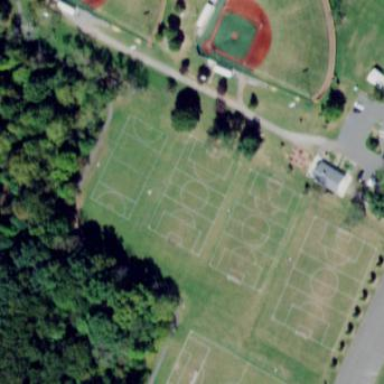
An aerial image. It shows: Soccer pitch for leisureland activities.